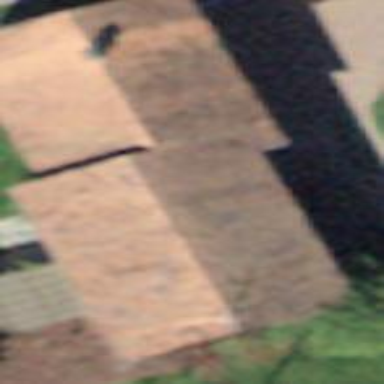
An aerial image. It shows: Simple house.